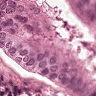
Metastatic tissue present: yes